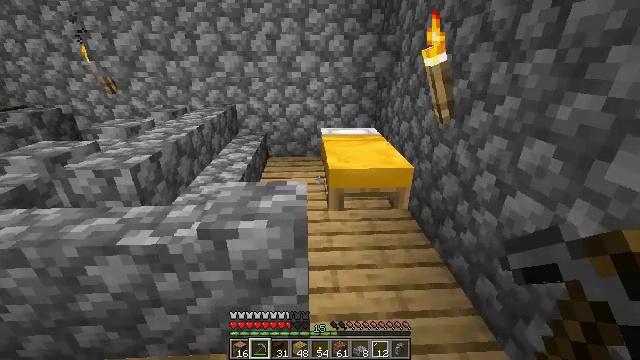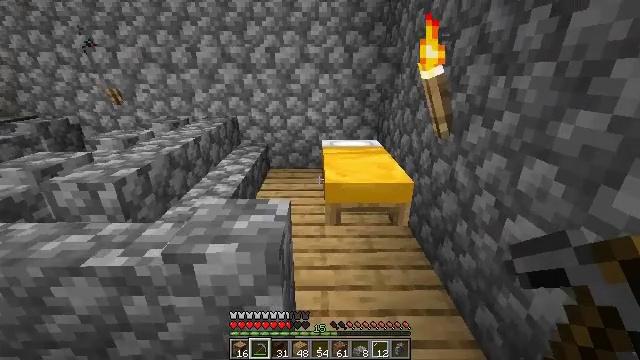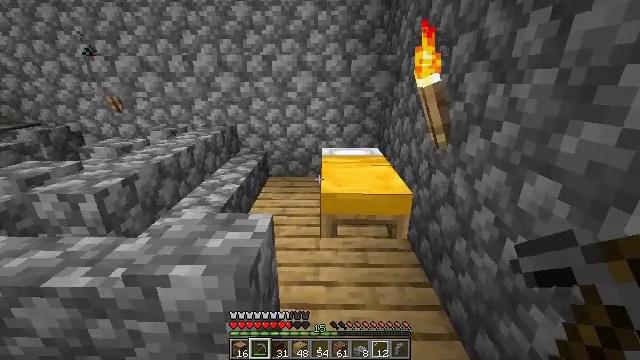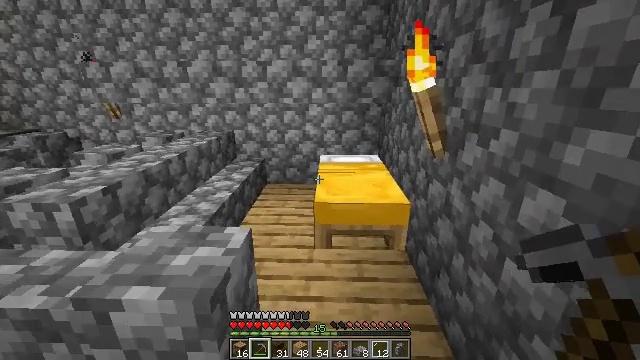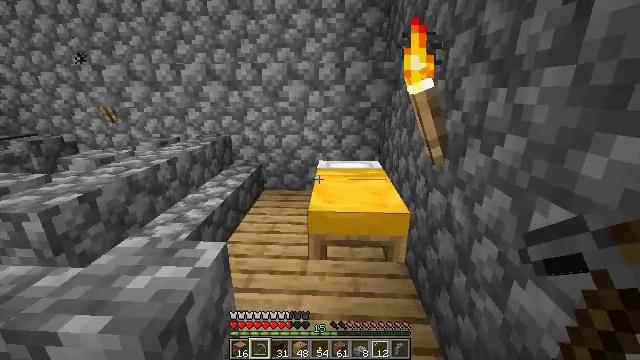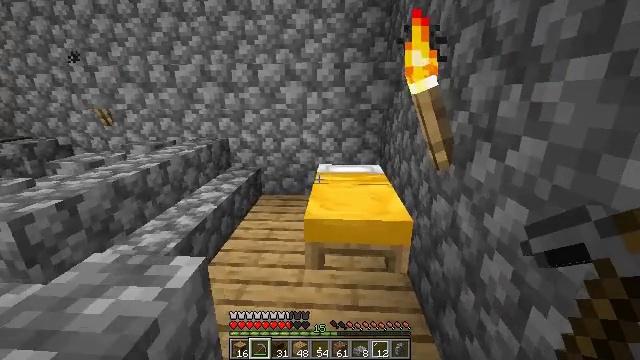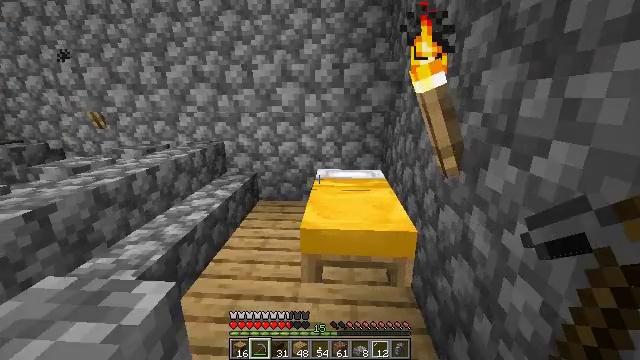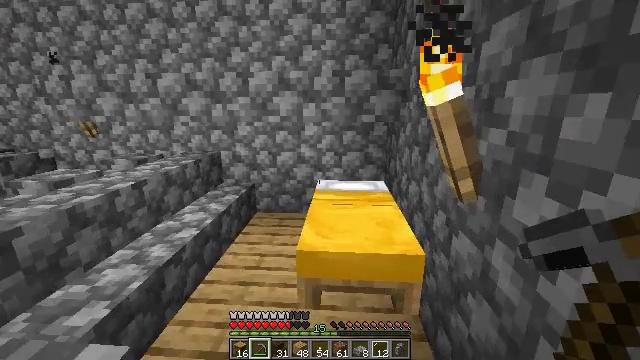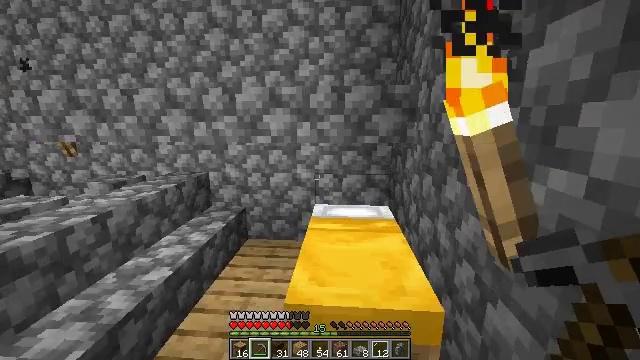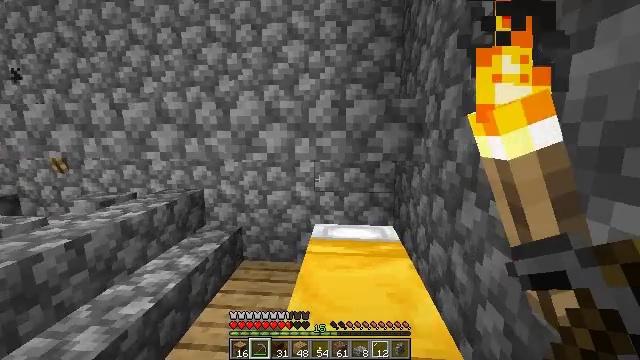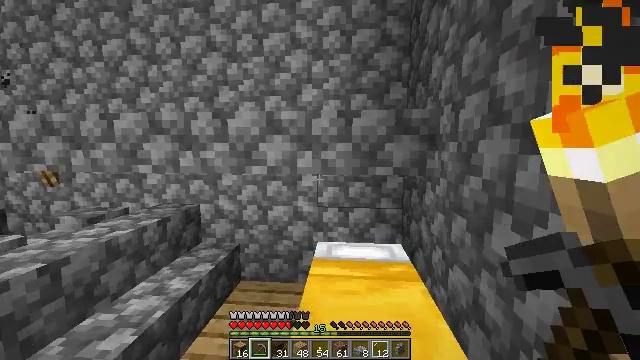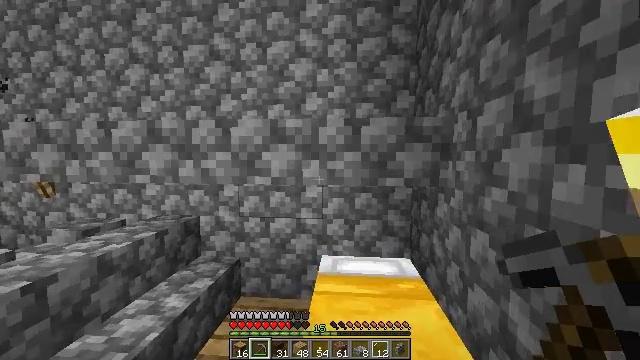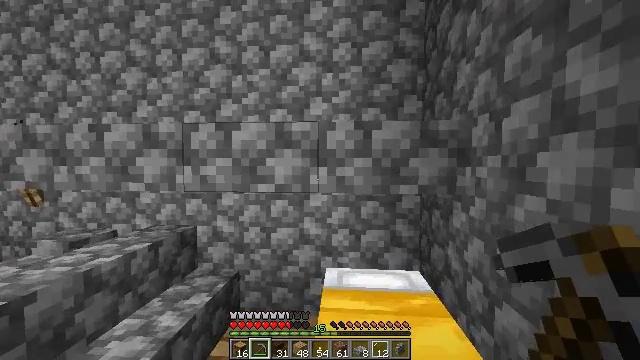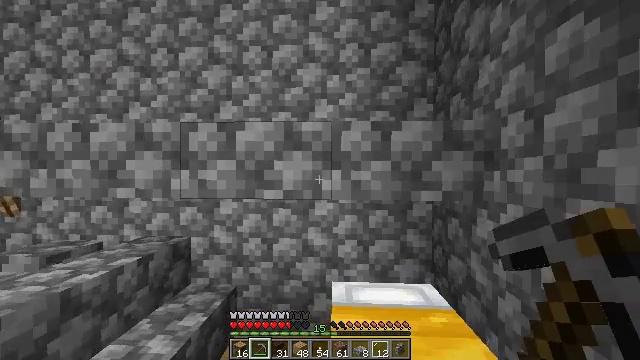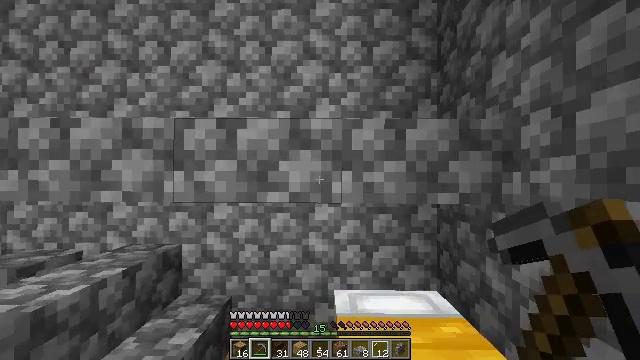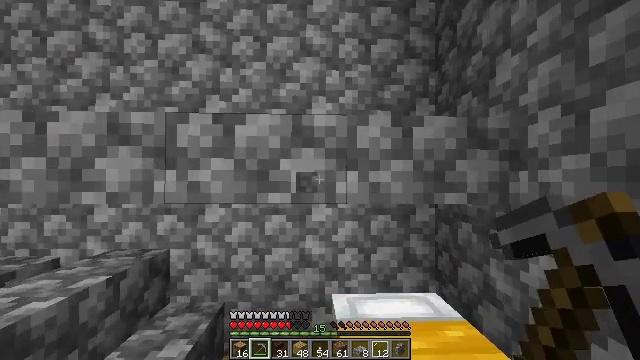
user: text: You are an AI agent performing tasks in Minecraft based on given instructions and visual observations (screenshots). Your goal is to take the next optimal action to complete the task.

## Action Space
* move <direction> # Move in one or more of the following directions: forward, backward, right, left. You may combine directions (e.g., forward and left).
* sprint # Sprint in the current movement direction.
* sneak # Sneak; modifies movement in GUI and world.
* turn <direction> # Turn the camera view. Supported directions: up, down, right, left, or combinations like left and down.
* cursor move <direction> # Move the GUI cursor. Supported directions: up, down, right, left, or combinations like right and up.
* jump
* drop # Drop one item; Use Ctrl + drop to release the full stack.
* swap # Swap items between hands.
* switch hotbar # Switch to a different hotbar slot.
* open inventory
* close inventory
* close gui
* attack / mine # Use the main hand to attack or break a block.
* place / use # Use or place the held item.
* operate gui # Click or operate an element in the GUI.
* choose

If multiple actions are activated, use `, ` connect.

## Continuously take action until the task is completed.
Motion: motion action
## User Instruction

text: Remove the cobblestone slab with a tool.
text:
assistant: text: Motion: move forward and move right, turn left and up
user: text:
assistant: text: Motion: move forward and move right, turn left and up
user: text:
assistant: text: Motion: move forward and move right, turn left and up
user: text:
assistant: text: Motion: move forward, turn left
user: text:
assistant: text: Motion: move forward
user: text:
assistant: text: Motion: move forward
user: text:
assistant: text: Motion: move forward, turn up
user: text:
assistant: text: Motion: move forward, turn up
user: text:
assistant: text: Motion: move forward, turn up
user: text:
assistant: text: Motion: move forward and move left, turn up
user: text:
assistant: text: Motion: move forward and move left, turn up
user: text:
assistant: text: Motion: move forward and move left, turn up
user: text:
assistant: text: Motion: move forward and move left, turn right and up
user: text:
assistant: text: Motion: turn right
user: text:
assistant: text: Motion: turn right, attack / mine
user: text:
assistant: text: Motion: turn right and up, attack / mine
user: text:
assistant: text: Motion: turn right and up, attack / mine
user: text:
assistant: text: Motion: attack / mine
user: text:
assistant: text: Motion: attack / mine
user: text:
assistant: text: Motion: attack / mine
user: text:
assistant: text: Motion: attack / mine
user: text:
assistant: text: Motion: attack / mine
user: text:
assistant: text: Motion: attack / mine
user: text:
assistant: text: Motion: attack / mine
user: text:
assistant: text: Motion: attack / mine
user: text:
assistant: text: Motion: attack / mine
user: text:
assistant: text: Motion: attack / mine
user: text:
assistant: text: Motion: attack / mine
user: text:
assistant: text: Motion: attack / mine
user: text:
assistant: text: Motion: attack / mine